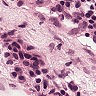
Metastatic tissue present: no